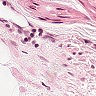
Metastatic tissue present: no